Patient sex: M
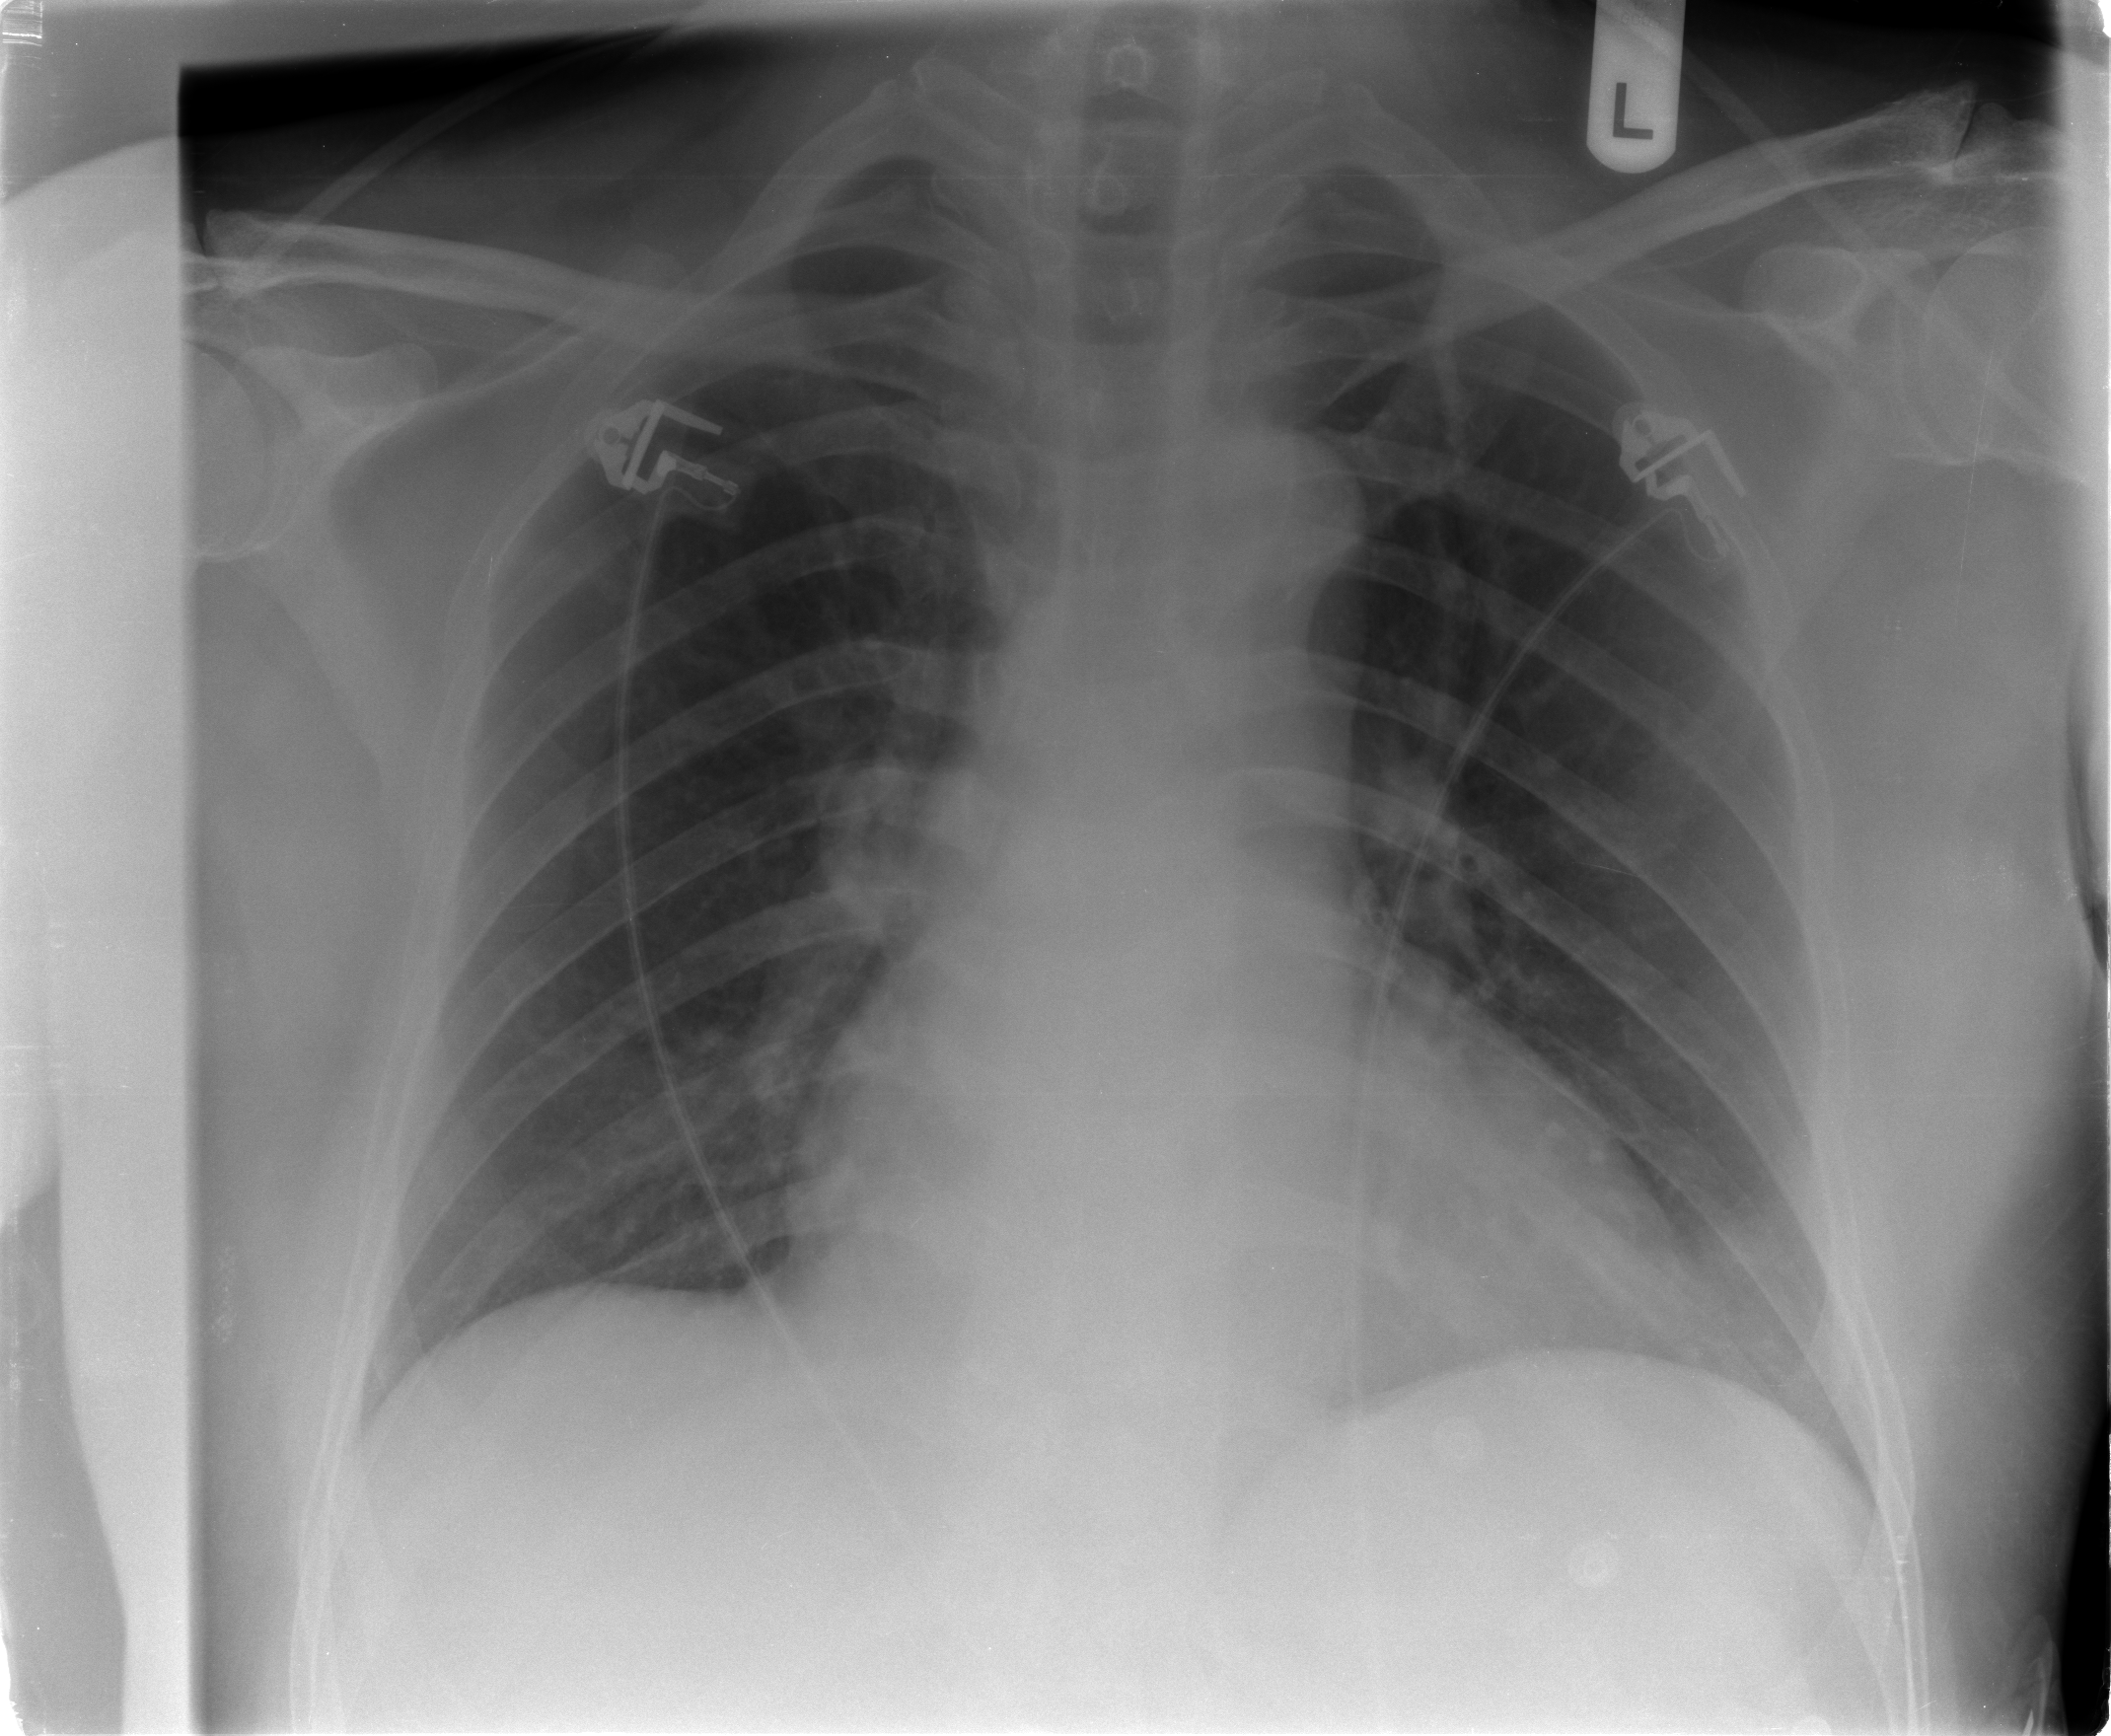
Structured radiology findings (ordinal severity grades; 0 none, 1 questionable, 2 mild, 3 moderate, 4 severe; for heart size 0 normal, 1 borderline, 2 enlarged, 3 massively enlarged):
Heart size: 2
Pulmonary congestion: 1
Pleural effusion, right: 0
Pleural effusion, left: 0
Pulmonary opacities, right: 0
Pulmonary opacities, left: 0
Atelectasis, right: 0
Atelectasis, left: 1